The image shows the envelope spectrum of a rolling-element bearing's vibration signal, with the characteristic fault frequencies (BPFO outer race, BPFI inner race, BSF ball, FTF cage) marked as reference lines. Determine the bearing's health state. Answer with exactly one of: normal, inner_race, outer_race, ball.
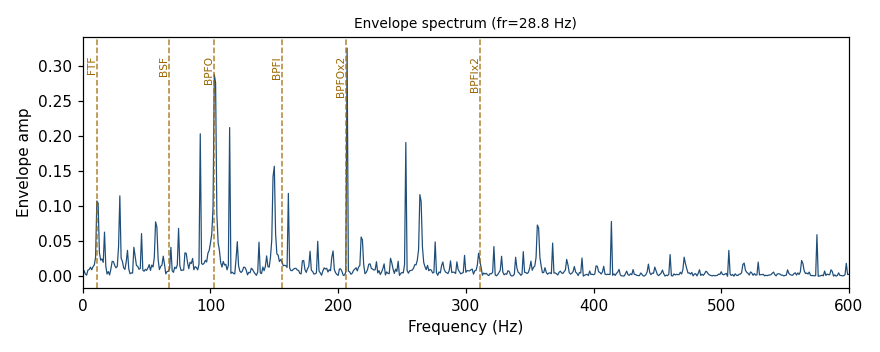
Answer: outer_race